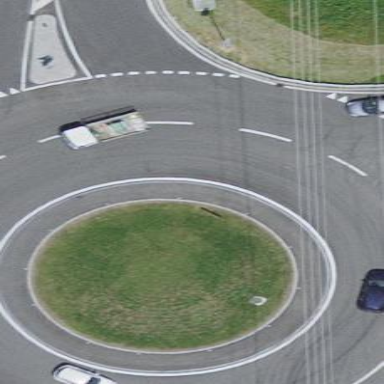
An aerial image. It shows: Asphalt road that is secondary route leading to roundabout.